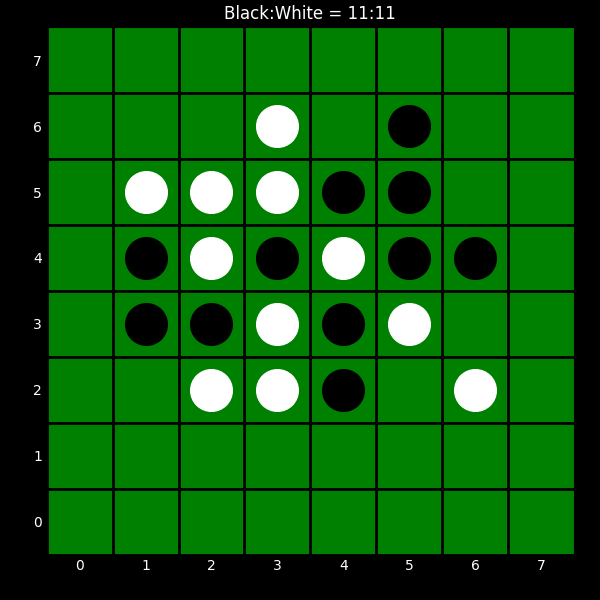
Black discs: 11
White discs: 11